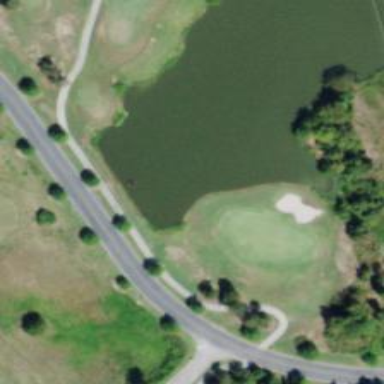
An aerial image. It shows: View of golf hole.